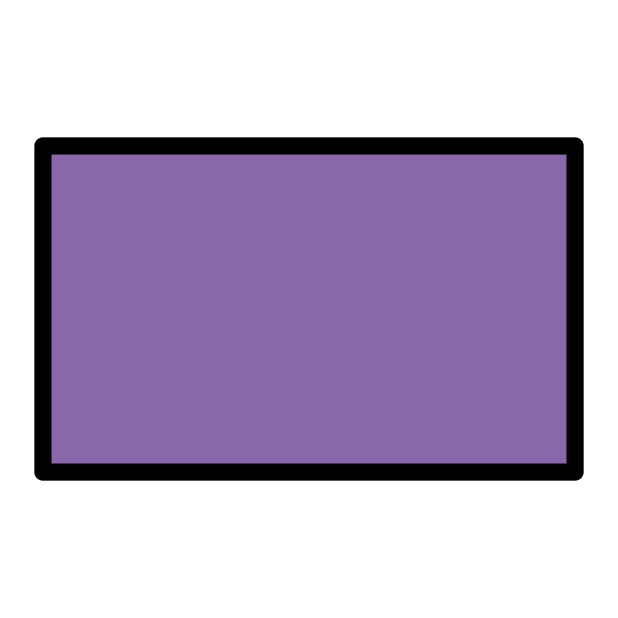
deep purple flag